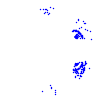
Particle: proton